Interaction volume radius: 5 \u00c5
Interaction volume height: 15 \u00c5
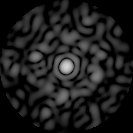
Disorder parameter: 0.831